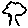
Label: tree